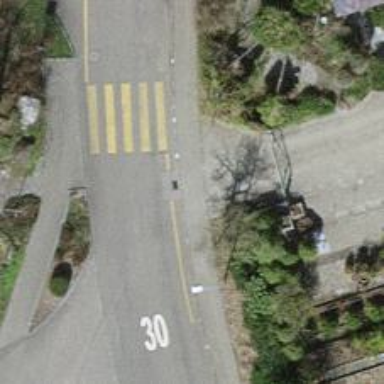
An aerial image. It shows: Unmarked crossing on the road.